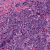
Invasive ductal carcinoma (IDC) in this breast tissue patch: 1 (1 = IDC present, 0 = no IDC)